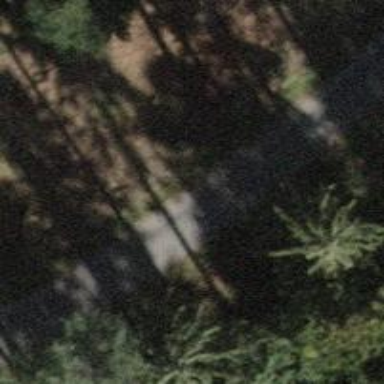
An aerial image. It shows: Unclassified road with asphalt surface and grade1 track type.